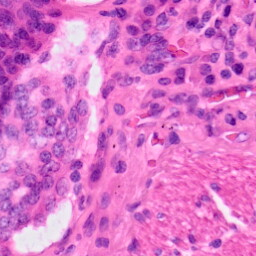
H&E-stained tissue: Lung